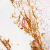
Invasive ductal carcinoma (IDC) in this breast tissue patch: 0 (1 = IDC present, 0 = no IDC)